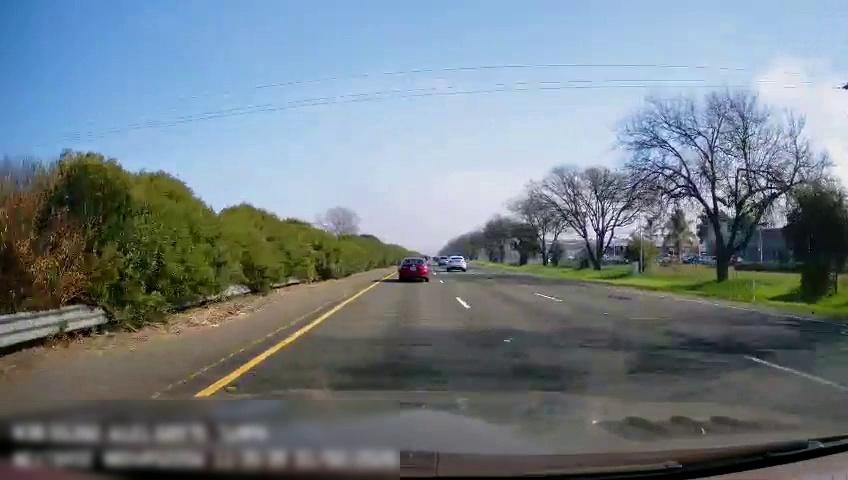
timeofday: Day
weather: Sunny
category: Drivable Space
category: Vehicles | Car
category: Vehicles | SUV
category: Vehicles | SUV
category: Lanes | Current Lane
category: Lanes | Current Lane
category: Lanes | Alternate Lane
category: Lanes | Alternate Lane